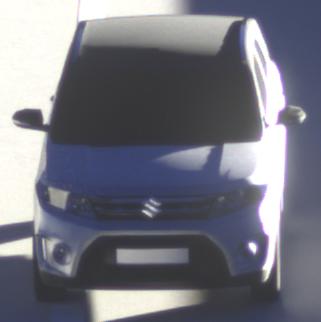
Make: Suzuki
Model: Vitara 1.6
Detailed model: Vitara (LY)
Model produced from: 2015/04
Model produced until: 2018/08
Doors: 5
Color: white
Road condition: dry road
Daytime: sunrise or sunset
Contrast: high contrast